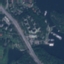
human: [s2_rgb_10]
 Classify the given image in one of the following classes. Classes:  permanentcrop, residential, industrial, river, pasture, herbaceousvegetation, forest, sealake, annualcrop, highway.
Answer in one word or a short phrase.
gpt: Highway